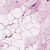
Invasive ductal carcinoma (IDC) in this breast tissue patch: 0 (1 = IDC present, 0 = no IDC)